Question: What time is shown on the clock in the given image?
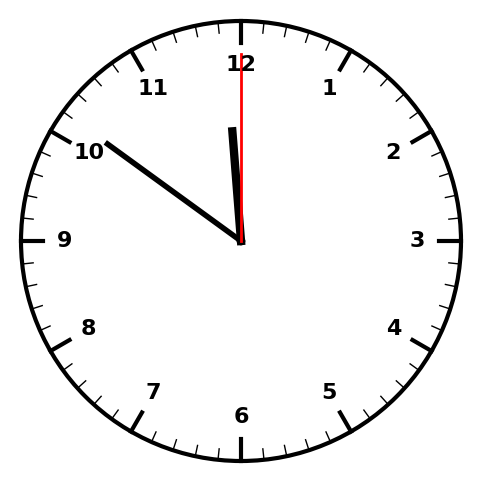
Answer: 11:51:00